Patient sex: M
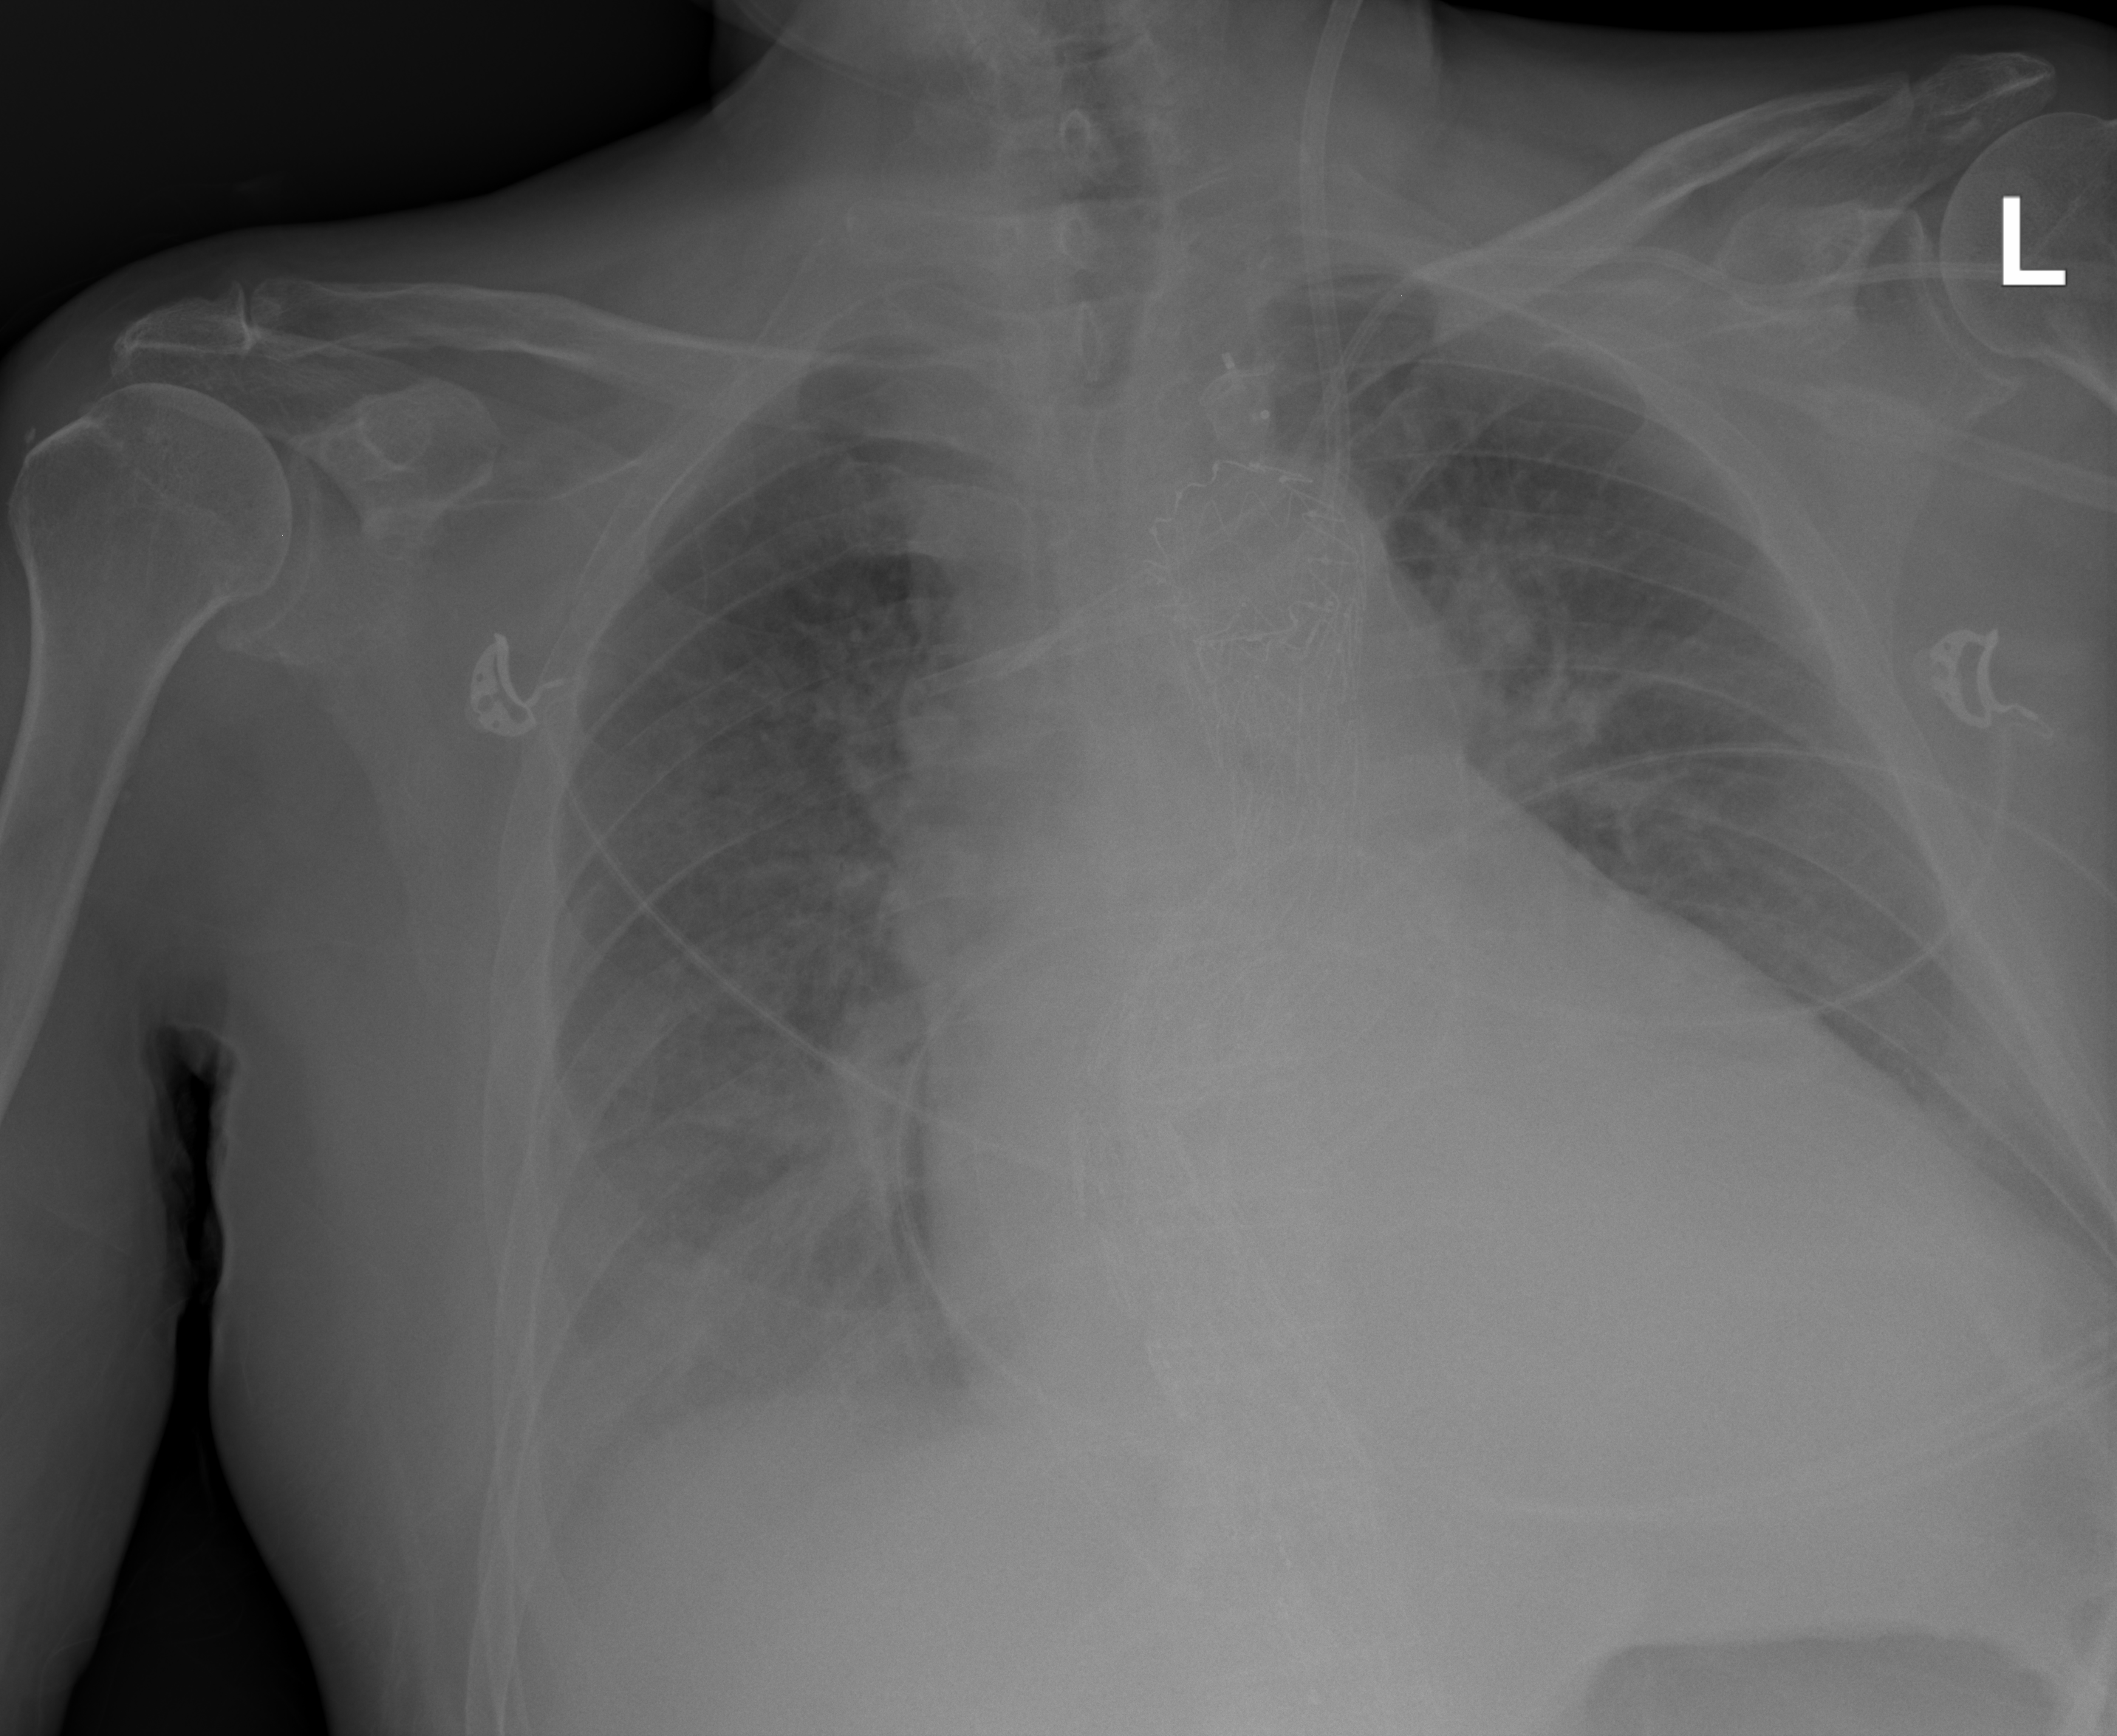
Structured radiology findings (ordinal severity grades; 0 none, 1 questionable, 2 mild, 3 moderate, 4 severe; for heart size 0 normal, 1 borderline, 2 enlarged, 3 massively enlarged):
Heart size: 2
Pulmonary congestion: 2
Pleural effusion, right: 2
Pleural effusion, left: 0
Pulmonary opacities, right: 2
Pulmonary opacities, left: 0
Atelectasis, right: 2
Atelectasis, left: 0